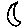
Label: moon